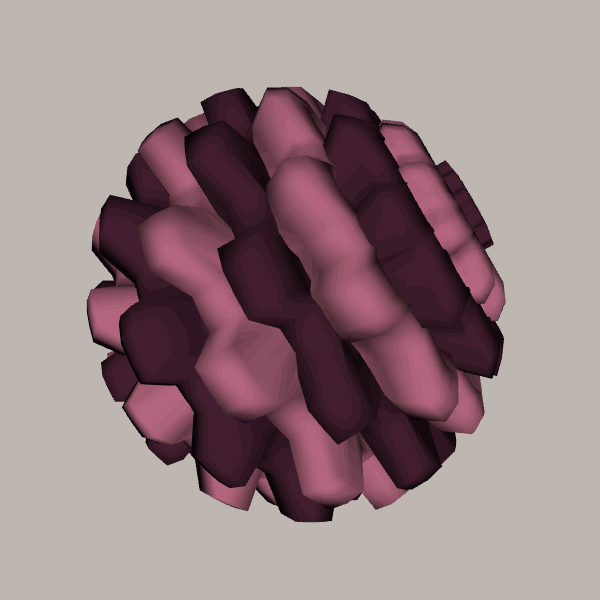
Background: light